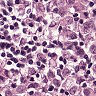
Metastatic tissue present: yes